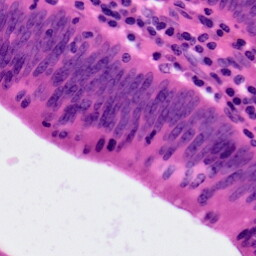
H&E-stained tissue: Colon